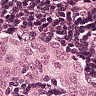
Metastatic tissue present: yes